七年级 · 度量几何学
(2021 春・南海区校级月考) 如图, 将含有 $60^{\circ}$ 角的三角板的直角顶点放在互相平行的两条直线其中一条上, 若 $\angle 2=35^{\circ}$, 则 $\angle 1=$

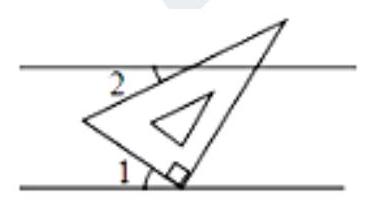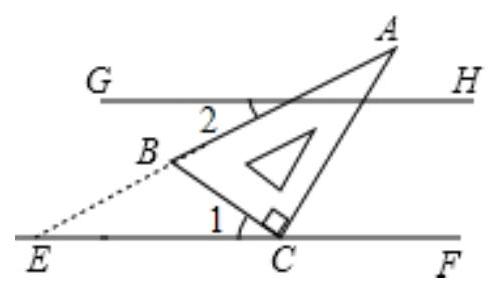
答案: 25 .
解析: 延长 $A B$ 交 $C F$ 于 $E$, 求出 $\angle A B C$, 根据平行线性质得出 $\angle A E C=\angle 2=35^{\circ}$, 再根据三角形外角性质求出 $\angle 1$ 即可.

【答案】解: 如图, 延长 $A B$ 交 $C F$ 于 $E$,

$\because \angle A C B=90^{\circ}, \angle A=30^{\circ}, \therefore \angle A B C=60^{\circ}$,

$\because G H / / E F, \therefore \angle A E C=\angle 2=35^{\circ}, \therefore \angle 1=\angle A B C-\angle A E C=25^{\circ}$. 故答案为: 25 .

【点睛】本题考查了三角形的内角和定理, 三角形外角性质, 平行线性质的应用, 解题时注意: 两直线平行, 内错角相等.